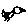
Label: bird